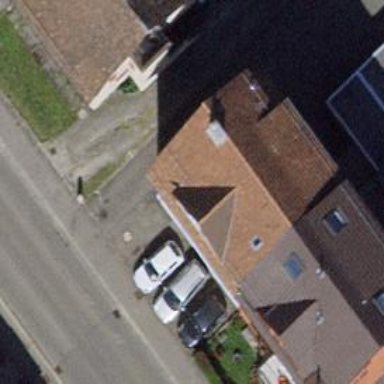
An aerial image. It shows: Gambrel-roofed building with apartments.